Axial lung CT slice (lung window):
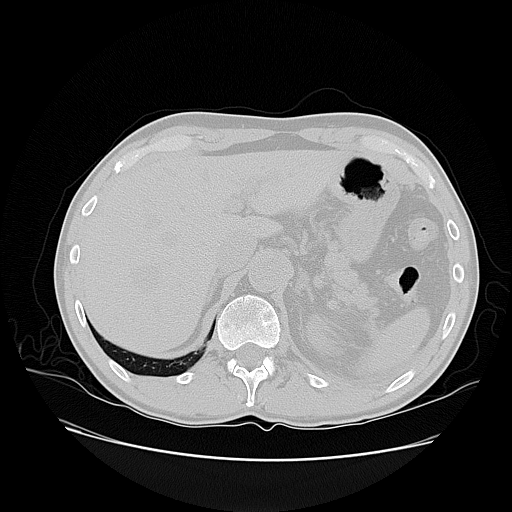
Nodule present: no